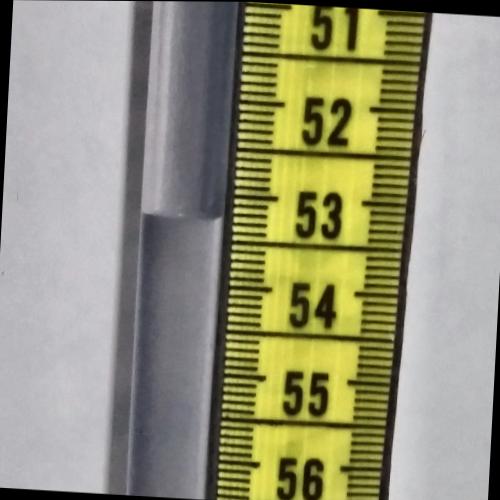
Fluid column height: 53.3 cm